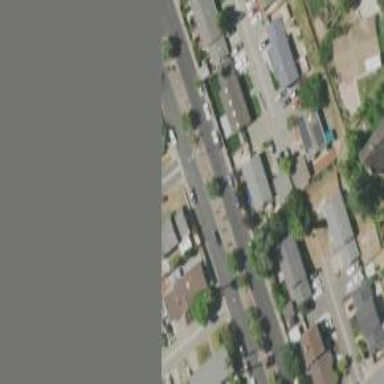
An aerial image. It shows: Shared driveway designated as service road.